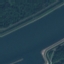
Label: River